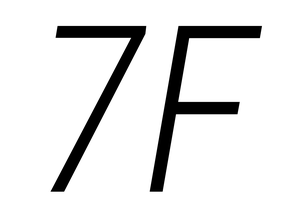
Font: Roboto-Italic_Condensed_Light_Italic